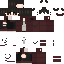
A female human skin with medium skin, wearing brown long hair dressed in a blue hoodie and black pants, featuring a closed mouth.